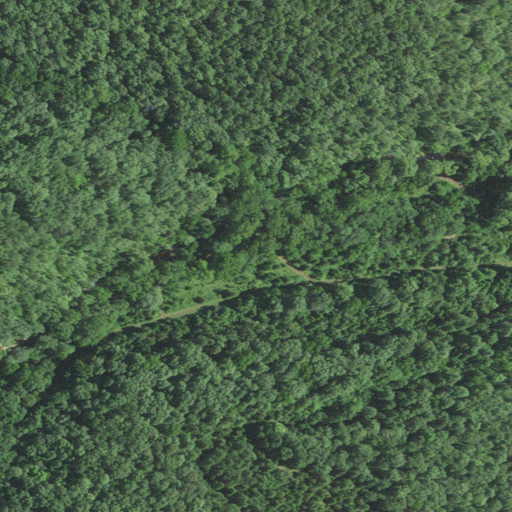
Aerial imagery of valley in Missouri named Gillian Hollow containing deciduous forest and mixed forest